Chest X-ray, PA view. Patient: 69 years old, sex M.
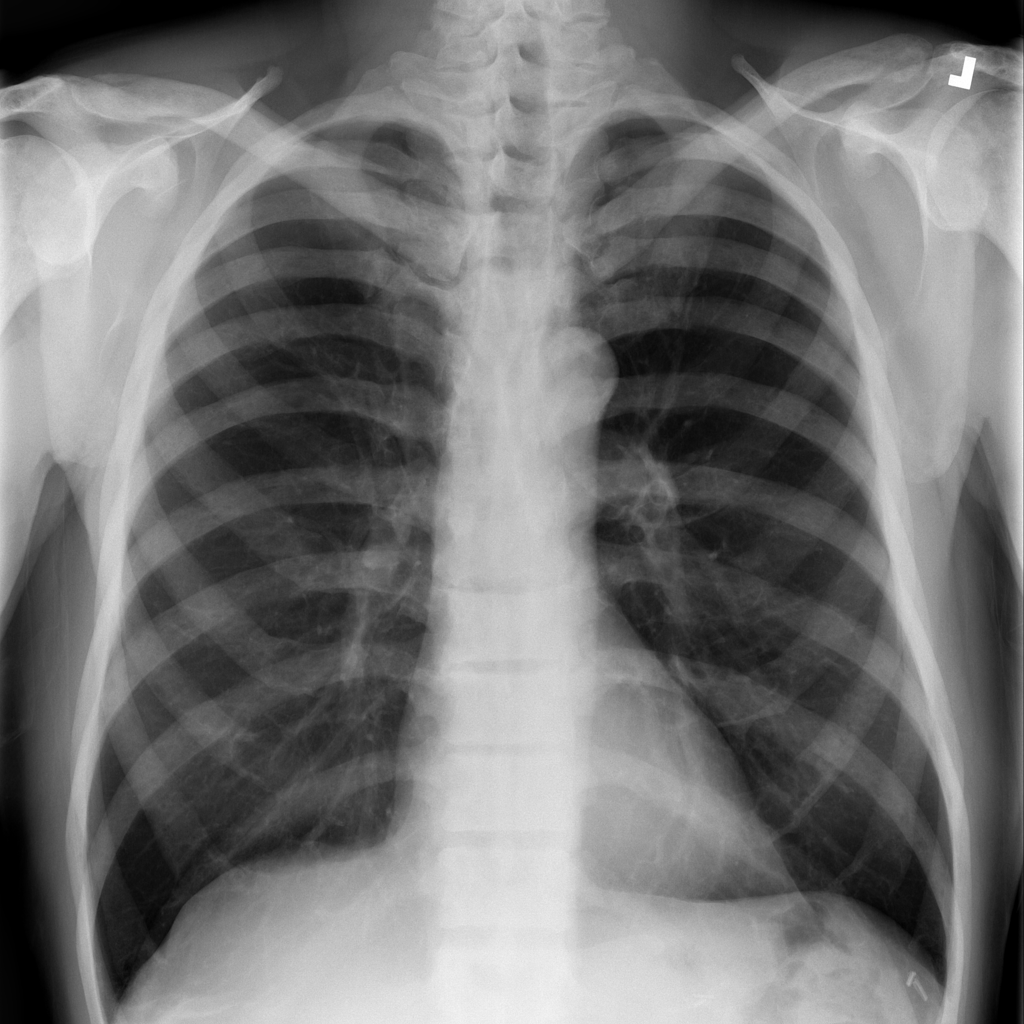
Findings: No Finding